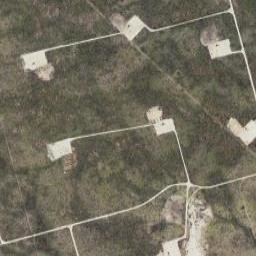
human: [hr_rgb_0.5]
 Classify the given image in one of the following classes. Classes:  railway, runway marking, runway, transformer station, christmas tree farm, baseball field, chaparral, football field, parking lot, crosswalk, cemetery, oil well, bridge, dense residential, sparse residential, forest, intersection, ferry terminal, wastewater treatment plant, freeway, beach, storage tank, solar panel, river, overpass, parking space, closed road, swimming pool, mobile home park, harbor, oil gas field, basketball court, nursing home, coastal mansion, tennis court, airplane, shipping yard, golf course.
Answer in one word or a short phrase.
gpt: oil gas field